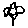
Label: flower